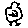
Label: bird